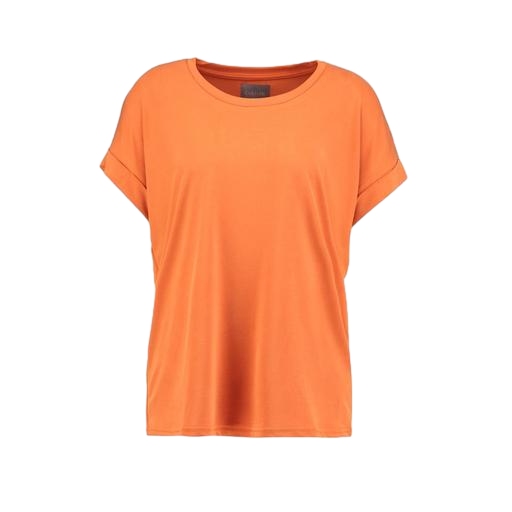
orange tee, orange tshirt, boxy fit t-shirt, white background